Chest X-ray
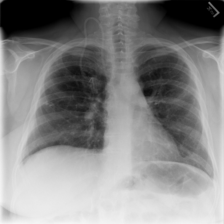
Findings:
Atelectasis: negative
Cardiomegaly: negative
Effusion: negative
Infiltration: negative
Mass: negative
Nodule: negative
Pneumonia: negative
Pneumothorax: negative
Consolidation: negative
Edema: negative
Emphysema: negative
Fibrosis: negative
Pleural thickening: negative
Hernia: negative